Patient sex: M
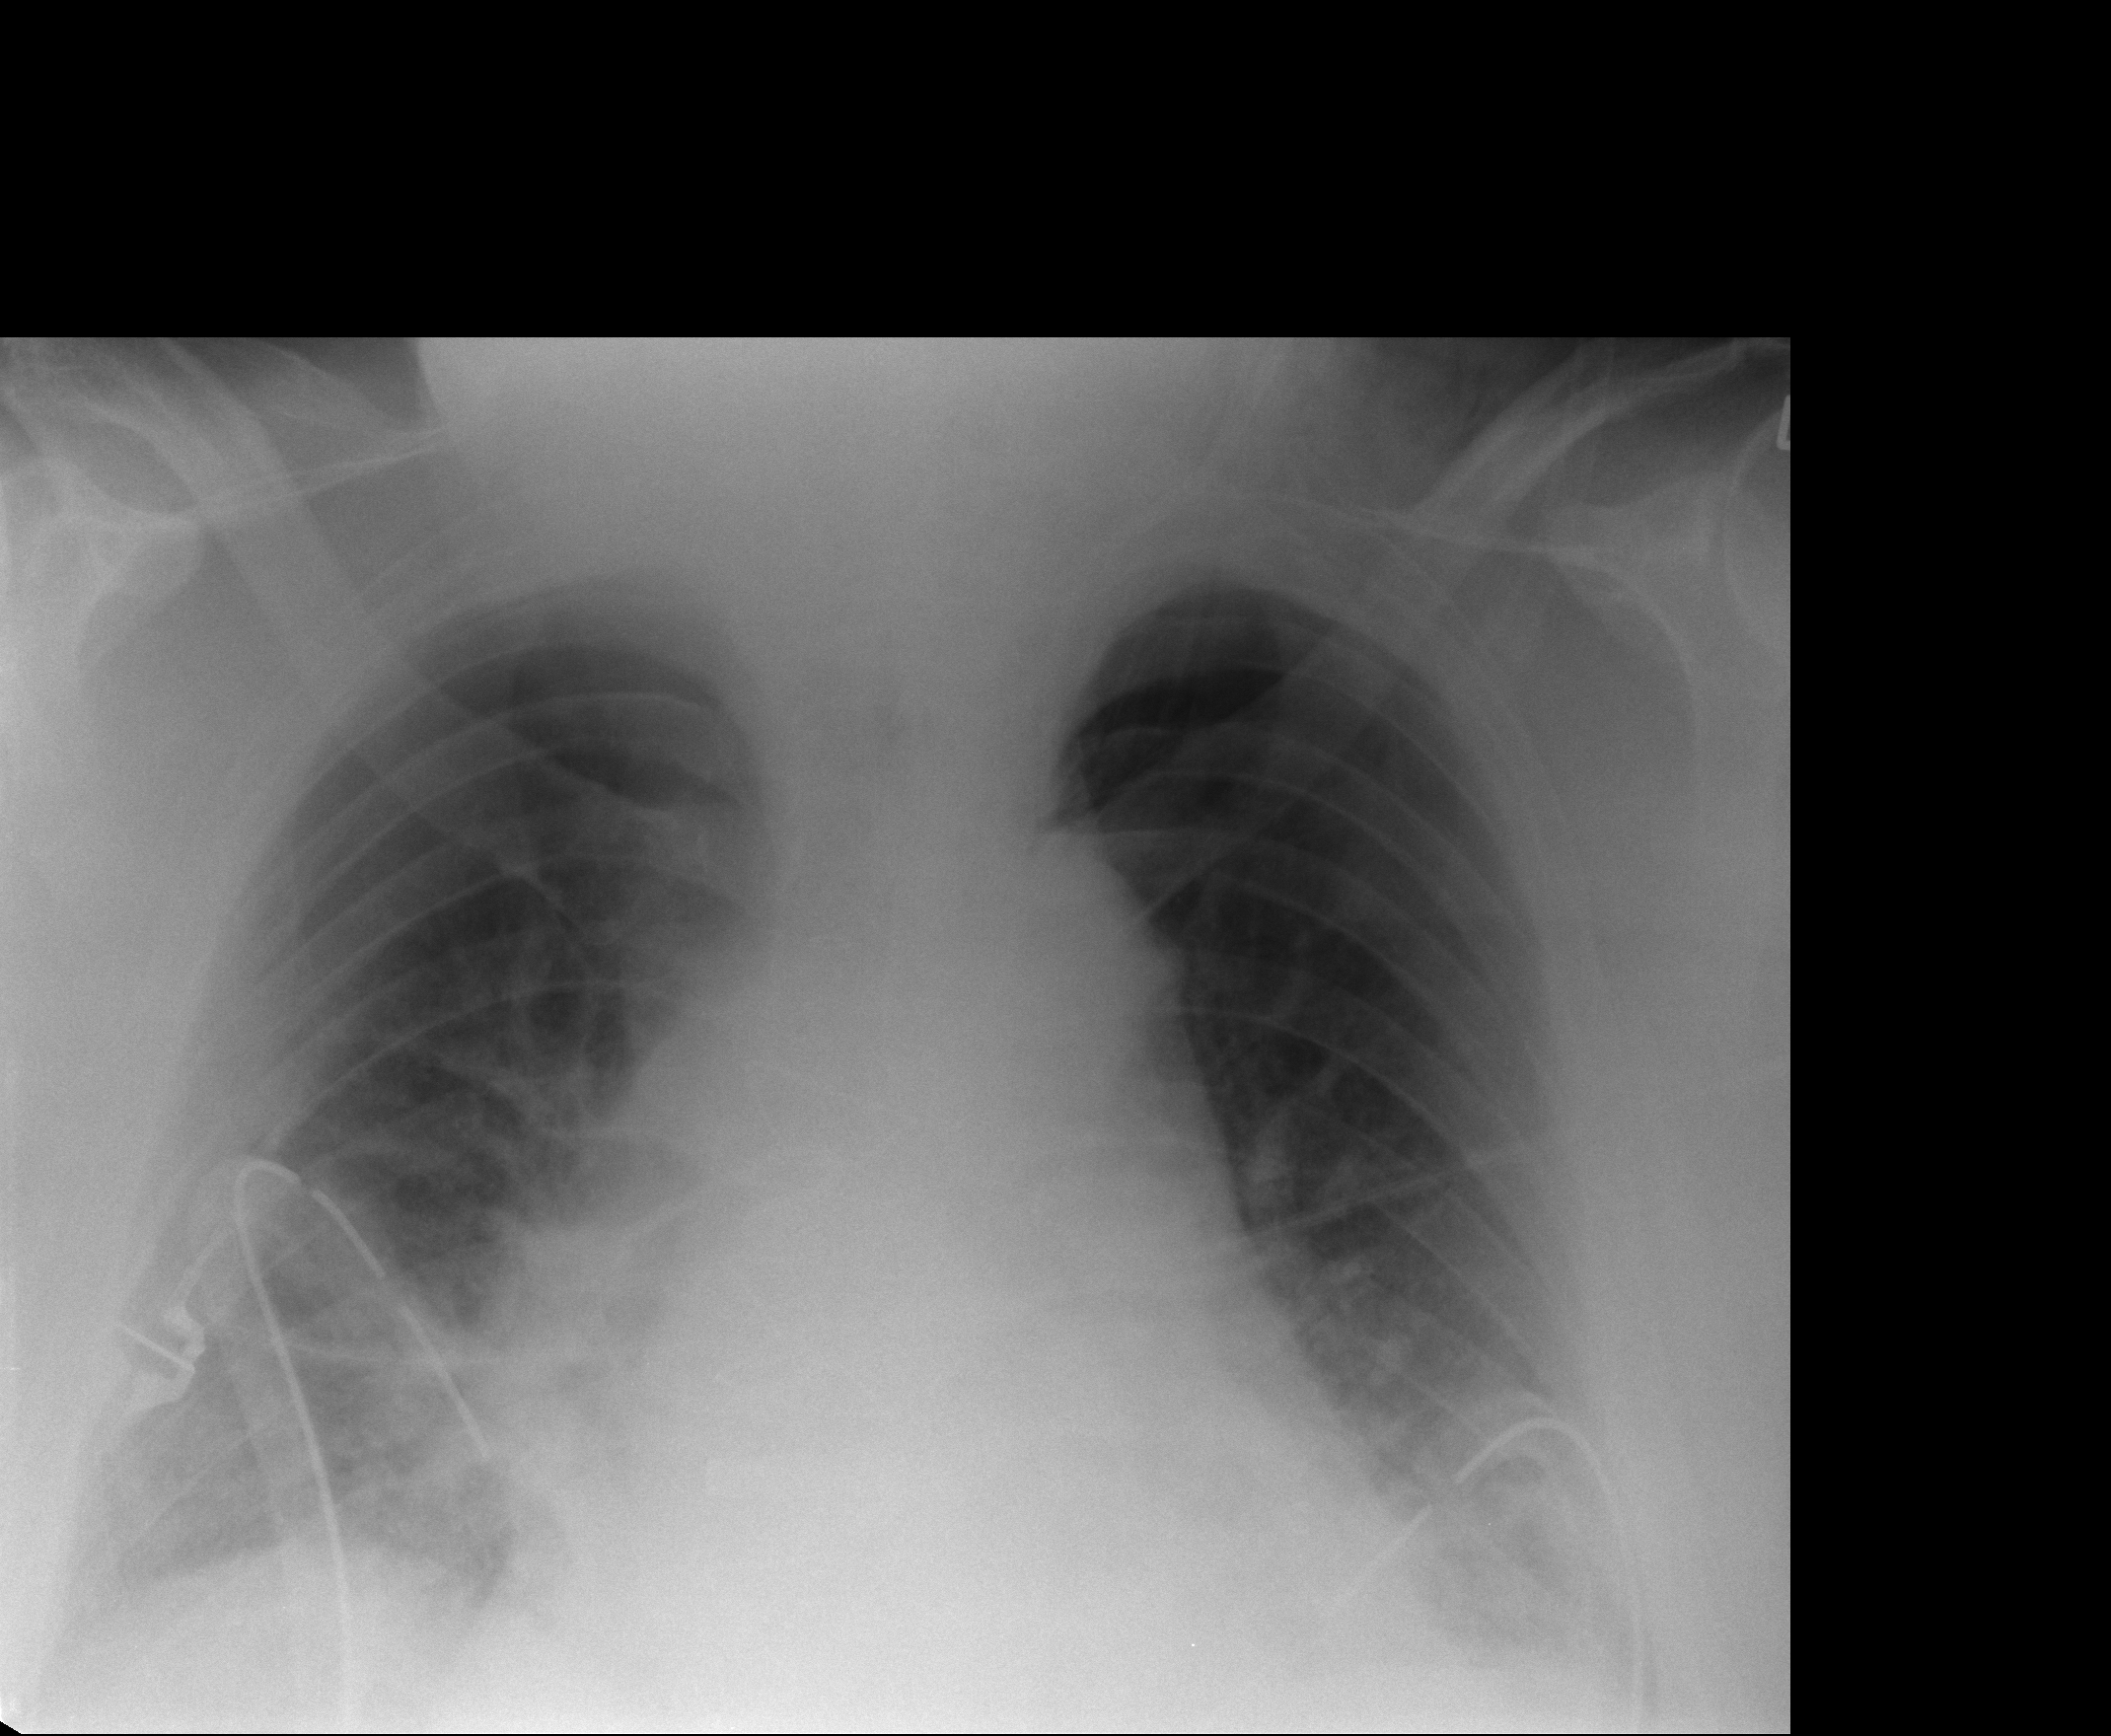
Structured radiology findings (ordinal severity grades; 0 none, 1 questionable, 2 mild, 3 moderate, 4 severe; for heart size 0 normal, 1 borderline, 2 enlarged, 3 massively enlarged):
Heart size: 2
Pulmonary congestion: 1
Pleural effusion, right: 2
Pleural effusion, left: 2
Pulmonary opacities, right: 1
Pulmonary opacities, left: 0
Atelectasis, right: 2
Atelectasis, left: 2